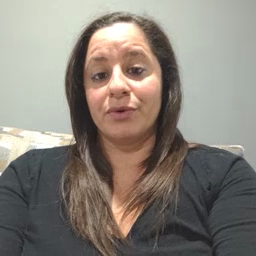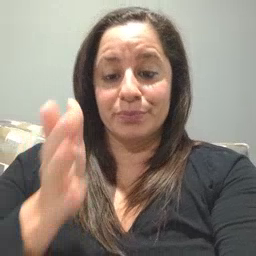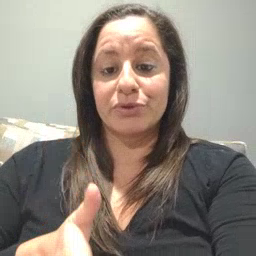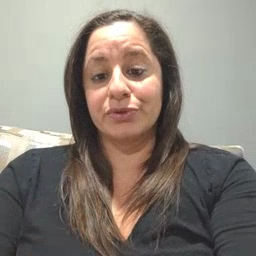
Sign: person